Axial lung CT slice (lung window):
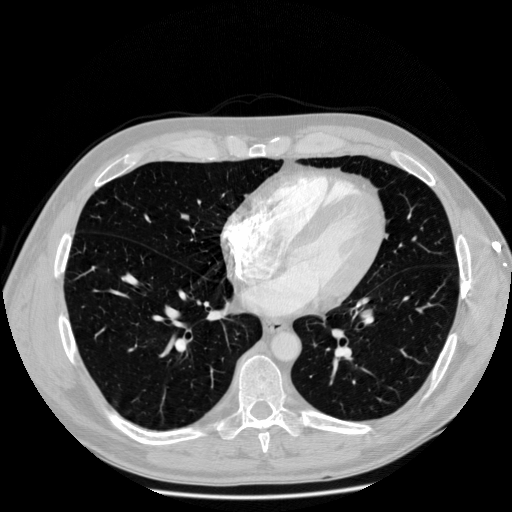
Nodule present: no